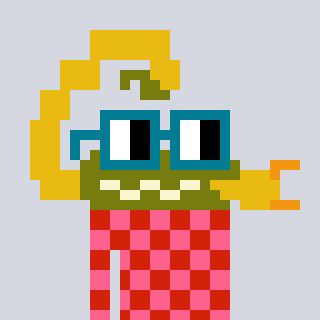
a pixel art character with square dark green glasses, a scorpion-shaped head and a red-colored body on a cool background